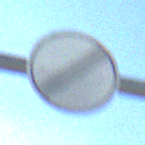
Verkehrszeichen: EndeSaemtlicherBegrenzungen
Umgebung: Outdoor, Nature
Tageszeit: Night
Wetter: PartlyCloudy
Licht: Natural
Jahreszeit: NotSpecified
Kontrast: HighContrast